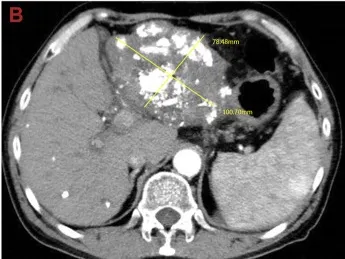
Abdominal computed tomography (CT) shows that multiple small nodules in both lungs were significantly reduced and shrunken and the tumor in the liver was significantly reduced. The tumor in the left lobe of the liver shrunk.
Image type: radiology (ct)